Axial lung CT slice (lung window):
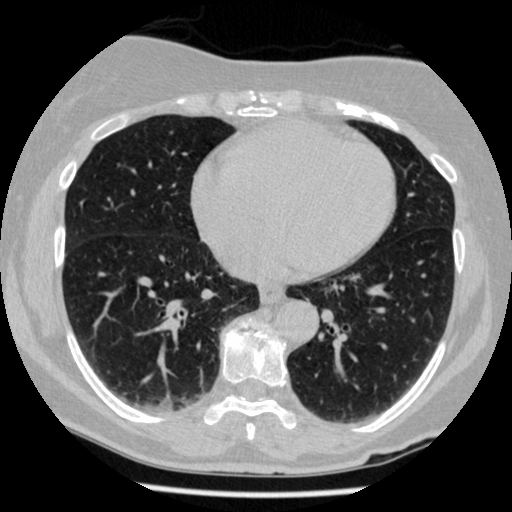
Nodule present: no